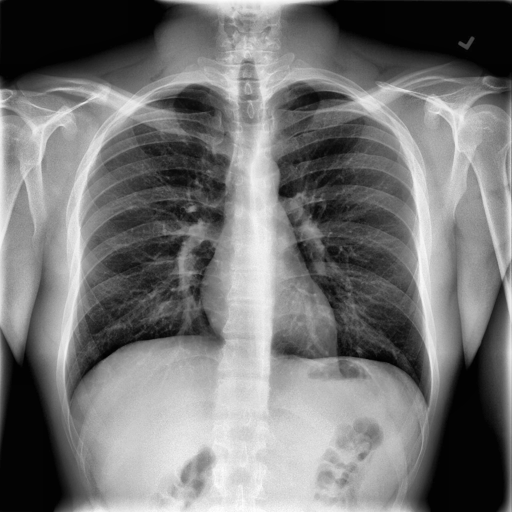
Finding: NORMAL